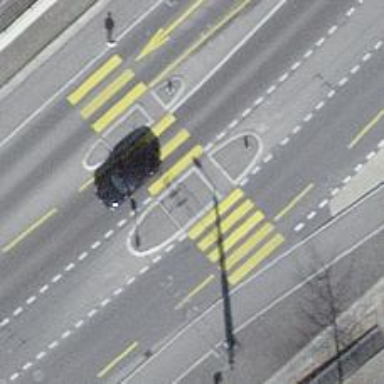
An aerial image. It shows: Uncontrolled zebra crossing with pedestrian island.